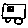
Label: car